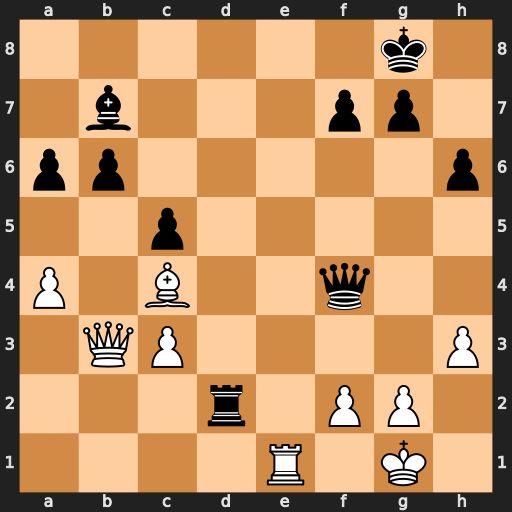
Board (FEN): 6k1/1b3pp1/pp5p/2p5/P1B2q2/1QP4P/3r1PP1/4R1K1
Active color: w
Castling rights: -
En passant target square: -
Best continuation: Bxf7+ Kh8 Re8+